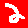
Digit: 2